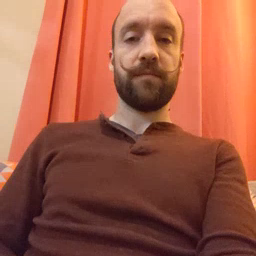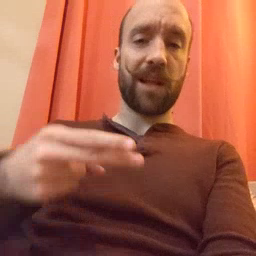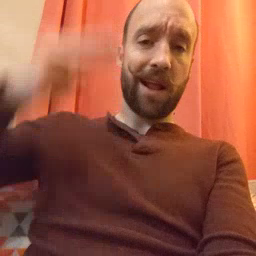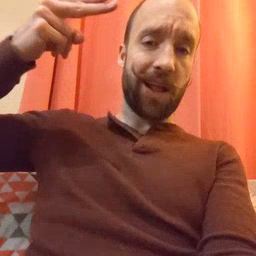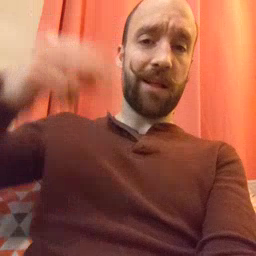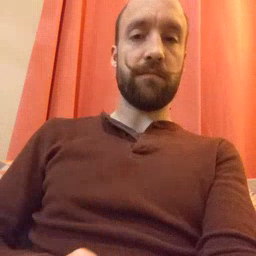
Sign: high